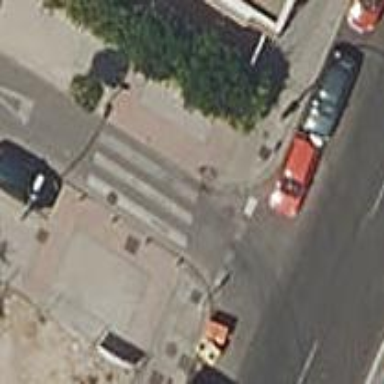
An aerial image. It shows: Uncontrolled road crossing.